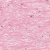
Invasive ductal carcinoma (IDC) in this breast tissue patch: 0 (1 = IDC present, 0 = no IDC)